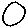
Label: circle